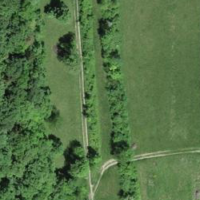
EUNIS habitat code: 52
Species observed at this site:
Cruciata laevipes
Tanacetum vulgare